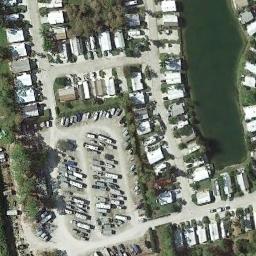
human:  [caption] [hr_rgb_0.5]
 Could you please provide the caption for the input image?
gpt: Here is a 90 degree turn road with rows of mobile homes on both sides .

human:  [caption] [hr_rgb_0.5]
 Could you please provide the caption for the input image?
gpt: There are many buildings in the mobile home park .

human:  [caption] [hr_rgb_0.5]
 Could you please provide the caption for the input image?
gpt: The dense mobile home park has lots of neatly arranged white mobile homes and a lake .

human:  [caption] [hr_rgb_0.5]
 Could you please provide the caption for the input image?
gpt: The mobile home park is on the open place next to the river .

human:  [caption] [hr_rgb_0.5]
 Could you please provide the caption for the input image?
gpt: There are many white buildings around a lake in the mobile home park .